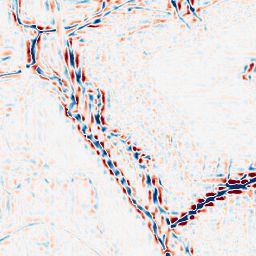
Category: wavelet
Decomposition family: wavelet_reverse_biorthogonal
Decomposition parameters: wavelet: rbio1.3
level: 3
Upsampling method: cubic_mitchell
Upsampling parameters: scale: 2
Upsampling scale: 2